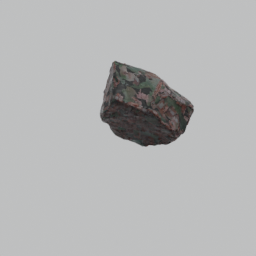
Label: nature